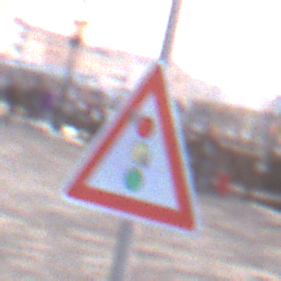
Verkehrszeichen: Lichtzeichenanlage
Umgebung: Outdoor, Urban
Tageszeit: SunriseSunset
Wetter: Clear
Licht: Natural
Jahreszeit: NotSpecified
Kontrast: MediumContrast